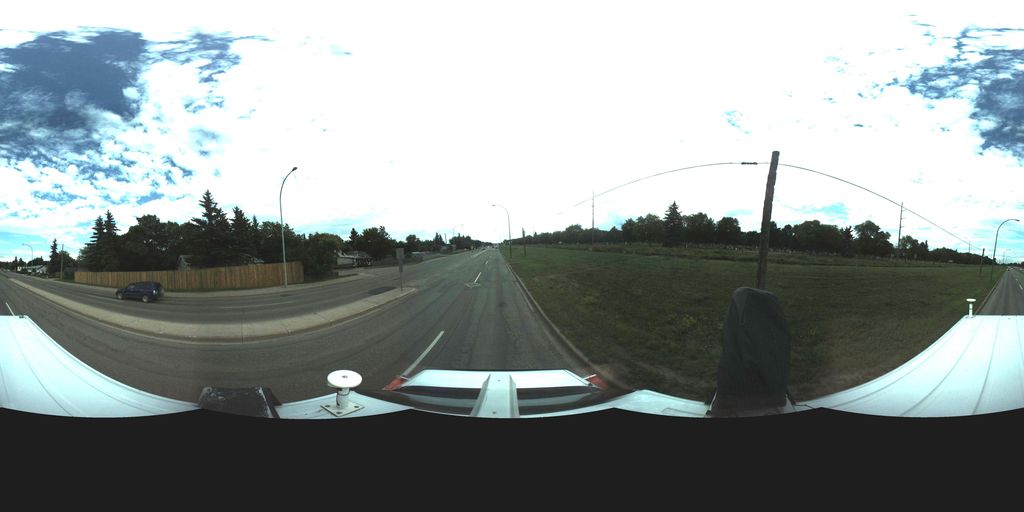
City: saskatoon